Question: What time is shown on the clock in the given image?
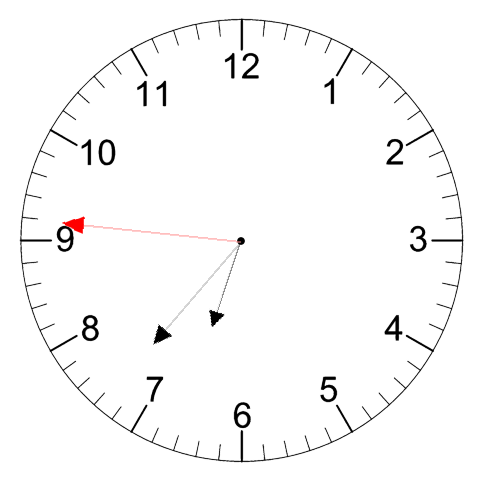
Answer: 06:36:46